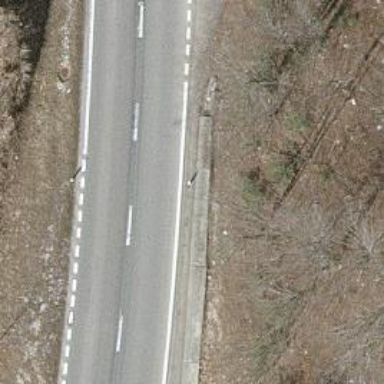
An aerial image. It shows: Secondary road with asphalt surface.